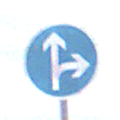
Verkehrszeichen: VorgeschriebeneFahrtrichtungGeradeausOderRechts
Umgebung: Outdoor, RoadRail
Tageszeit: Midday
Wetter: PartlyCloudy
Licht: Natural
Jahreszeit: NotSpecified
Kontrast: LowContrast